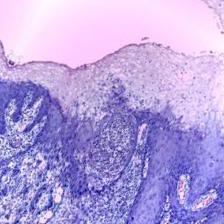
Diagnosis: Normal